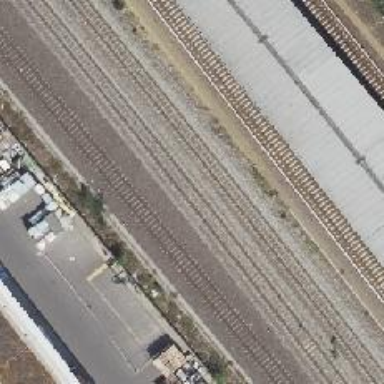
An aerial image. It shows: Railway track.